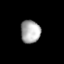
Tissue: lung
Cell type: Epithelial cells
Senescence score: 0.1937
Nuclear area (px): 444
Mean DAPI intensity: 171.493